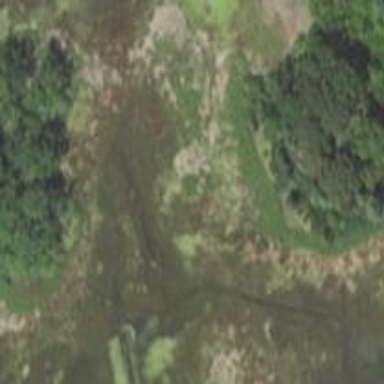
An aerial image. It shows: Landscape with heath vegetation.